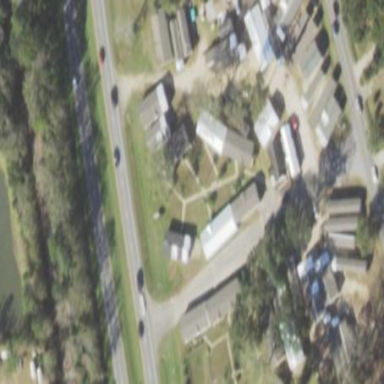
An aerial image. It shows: Residential area designated as trailer park.